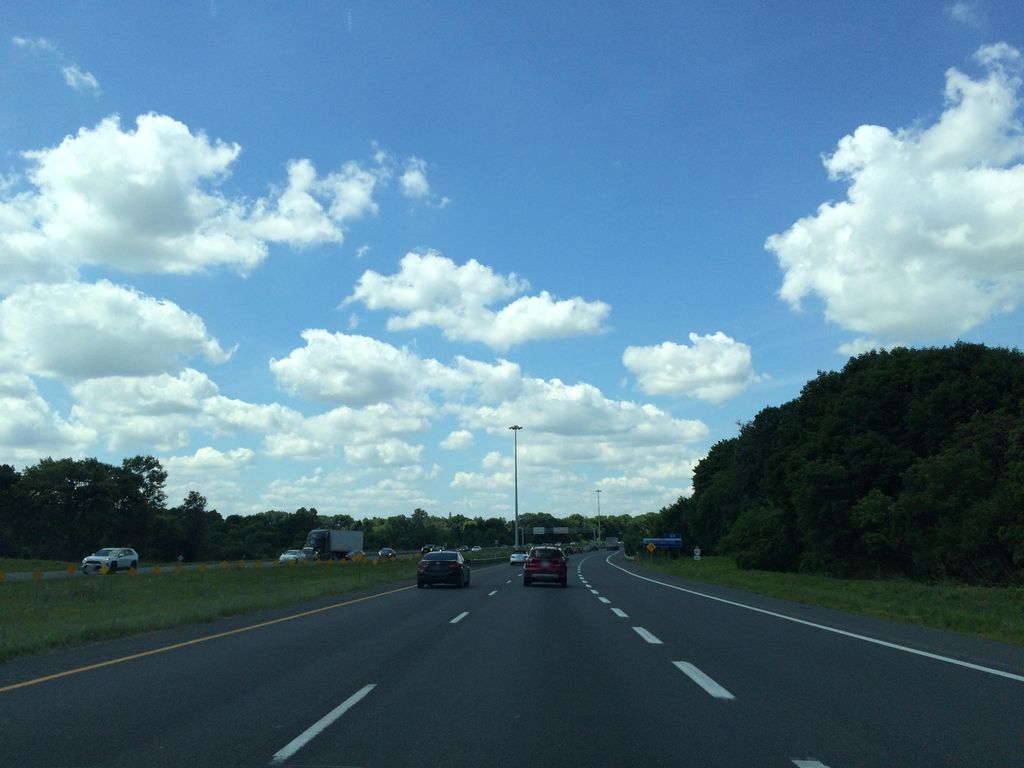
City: hamilton